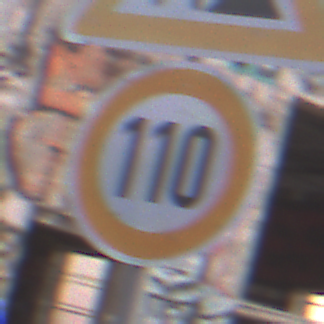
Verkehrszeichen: Geschwindigkeit110
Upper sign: Arbeitsstelle
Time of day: SunriseSunset
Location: Outdoor (Suburban)
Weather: PartlyCloudy
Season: NotSpecified
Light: Natural